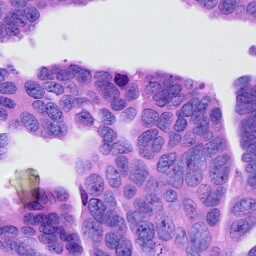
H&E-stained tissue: Ovarian